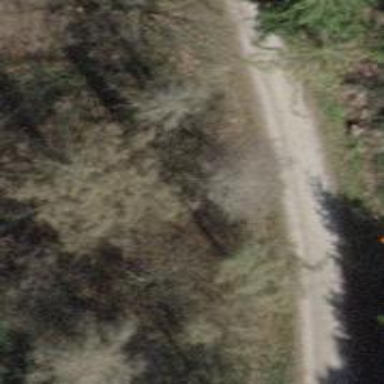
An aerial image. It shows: Pipeline marker.